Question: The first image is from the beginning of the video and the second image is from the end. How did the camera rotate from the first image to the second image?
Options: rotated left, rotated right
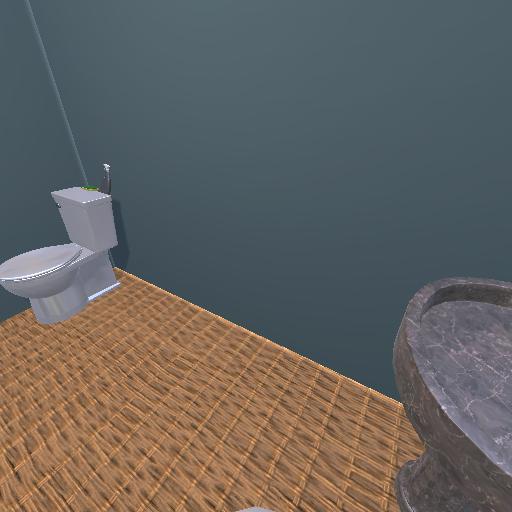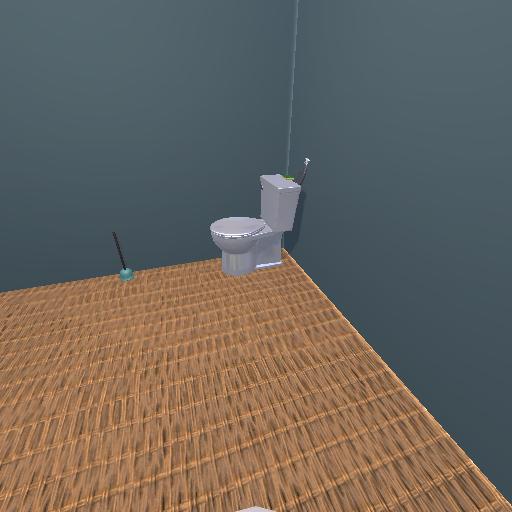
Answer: rotated left